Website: lowes
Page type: billing-address
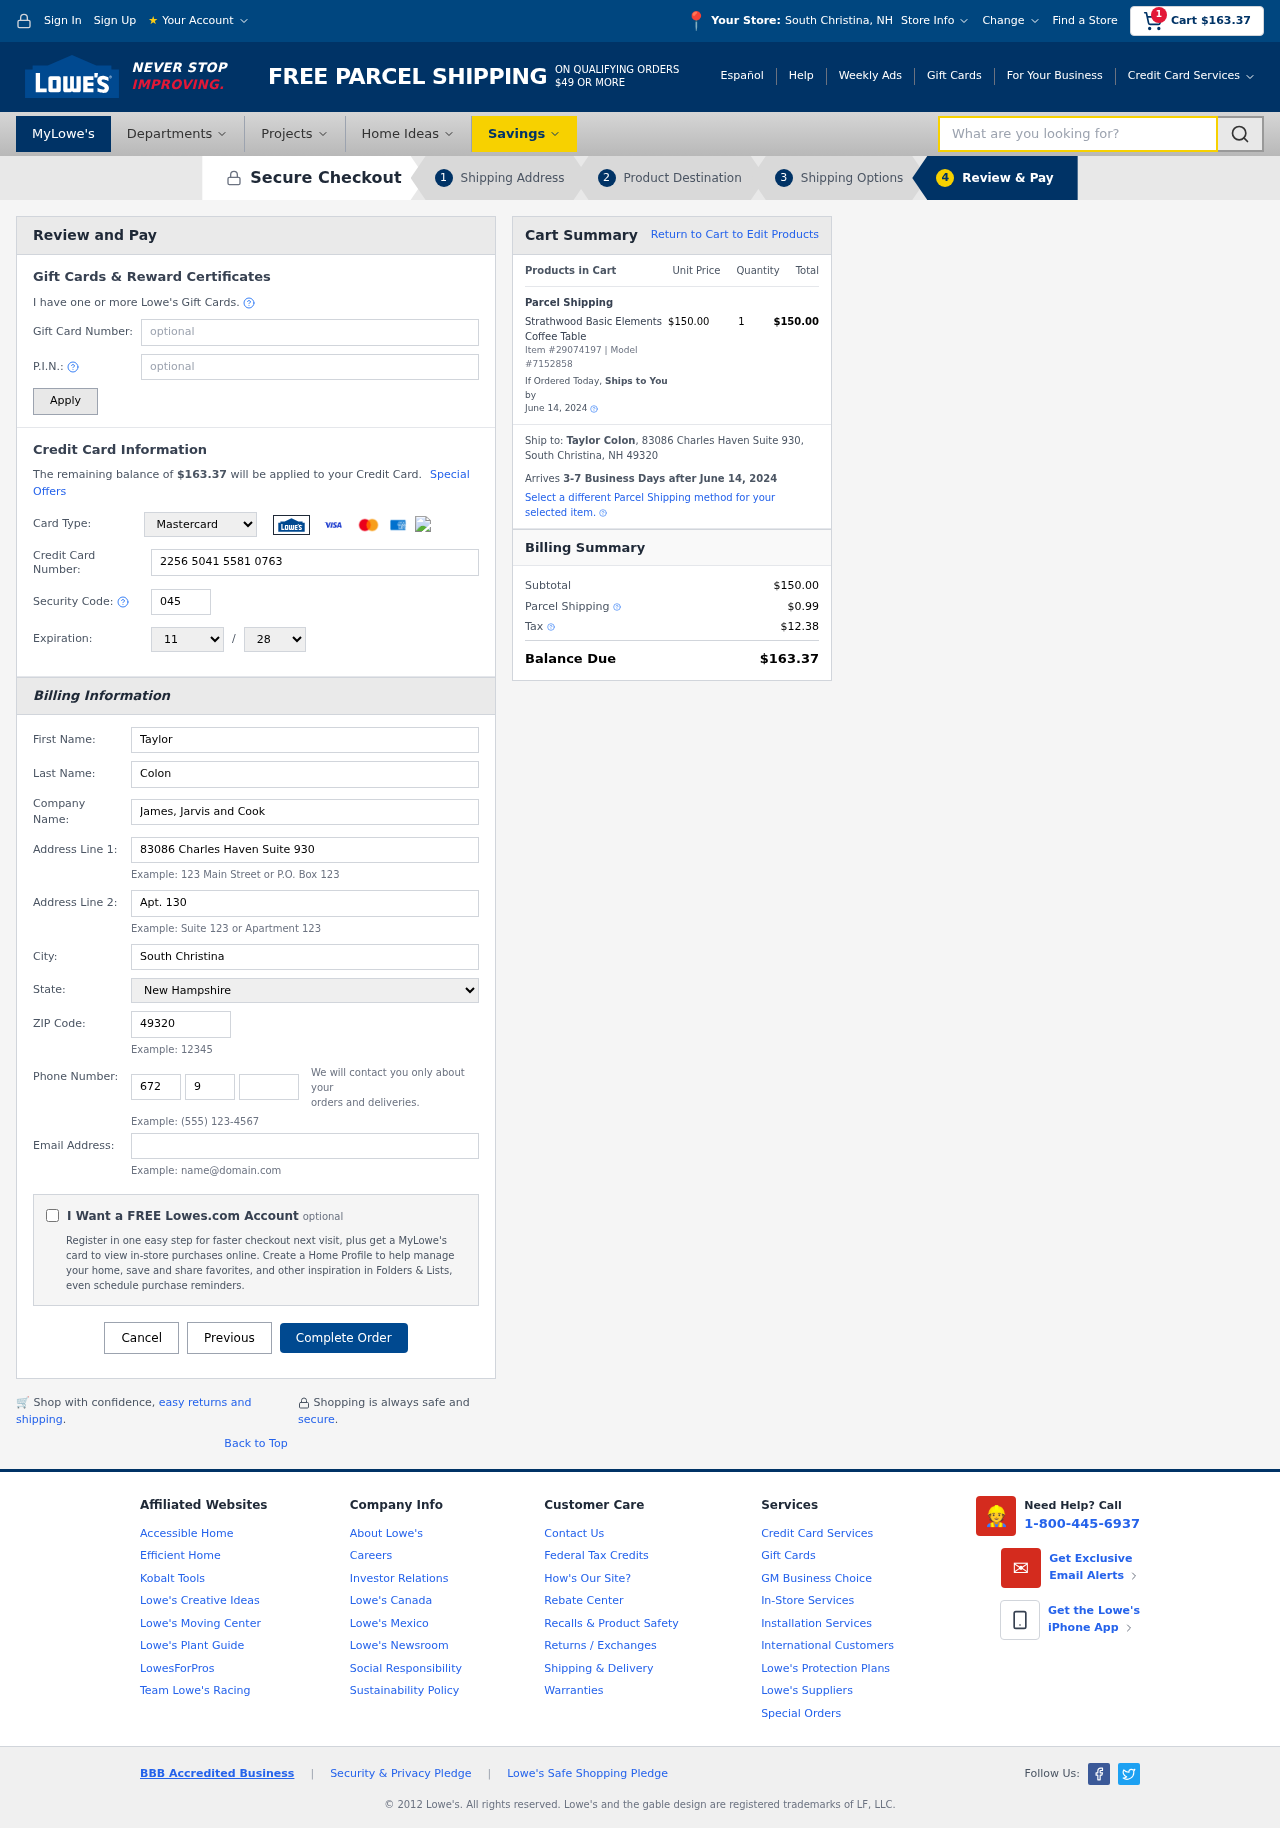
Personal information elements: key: PII_CARD_CVV
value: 045
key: PII_CARD_EXPIRY_MONTH
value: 11
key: PII_CARD_EXPIRY_YEAR
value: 28
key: PII_CARD_NUMBER
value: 2256 5041 5581 0763
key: PII_CARD_TYPE
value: Mastercard
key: PII_CITY
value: South Christina
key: PII_CITY_STATE
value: South Christina, NH
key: PII_COMPANY
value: James, Jarvis and Cook
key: PII_EMAIL
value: taylor_colon@hotmail.com
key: PII_FIRSTNAME
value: Taylor
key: PII_FULLNAME
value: Taylor Colon
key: PII_LASTNAME
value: Colon
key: PII_PHONE_AREA
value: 672
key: PII_PHONE_PREFIX
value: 983
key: PII_PHONE_SUFFIX
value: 5591
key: PII_POSTCODE
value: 49320
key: PII_STATE
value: New Hampshire
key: PII_STREET
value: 83086 Charles Haven Suite 930
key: PII_STREET2
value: Apt. 130
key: PII_CITY_STATE_ZIP
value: South Christina, NH 49320
Product elements: key: PRODUCT1_NAME
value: Strathwood Basic Elements Coffee Table
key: PRODUCT1_PRICE
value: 150
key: PRODUCT1_QUANTITY
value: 1
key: PRODUCT_ITEM_NUMBER
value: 29074197
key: PRODUCT_MODEL_NUMBER
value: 7152858
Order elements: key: ORDER_SUBTOTAL
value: $163.37
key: ORDER_TOTAL
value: $163.37
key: ORDER_SHIPPING_DATE
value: June 14, 2024
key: ORDER_SUBTOTAL
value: $150.00
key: ORDER_DELIVERY_DATE
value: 3-7 Business Days after June 14, 2024
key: ORDER_SHIPPING_DATE2
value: June 14, 2024
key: ORDER_SUBTOTAL2
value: $150.00
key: ORDER_SHIPPING_COST
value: $0.99
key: ORDER_TAX
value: $12.38
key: ORDER_TOTAL2
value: $163.37
Search elements: key: HEADER_SEARCH
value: What are you looking for?